Question: I'm trying to display data from my realtime database using firebase
My JSON structure

(Yes I know sequential keys are bad practice and I am aware of the problems it can cause, but that's not my issue here)
If I put the path all the way to H# I can get the hName to display.
'''
final testPull = FirebaseDatabase.instance.reference().child("Hotels").child("H1");
'''
When I put the path just one tier higher at Hotels,
'''
final testPull = FirebaseDatabase.instance.reference().child("Hotels");
'''
it can't pull the data and returns the error "type 'List<Object?>' is not a subtype of type 'Map<dynamic,dynamic>'". I obviously did change the code to account for it being a tier higher. So I know its not cause its still expecting the full path.
My goal is to be able to display all the hotel names.
I've done another project long ago with a similar json structure and I was able to get the same result but now it's not working for this new project.
I believe this is the website I had followed when working on the old project. I even went and did the same as they did and same issue as now.
<URL>
Code following my old project.
'''
final testPull = FirebaseDatabase.instance.reference().child("Hotels");
List<Map<dynamic, dynamic>> lists = [];
FutureBuilder(
future: testPull.once(),
builder: (context, AsyncSnapshot<DataSnapshot> snapshot) {
if (snapshot.hasData) {
lists.clear();
Map<dynamic, dynamic> values = snapshot.data.value;
values.forEach((key, values) {
lists.add(values);
});
return new Container(
margin: EdgeInsets.only(left: 0.0, right: 0.0, bottom: 0.0),
height: MediaQuery.of(context).size.height - 153,
child: ListView (children: new List.generate( lists.length, (int index){
return Card(
child: InkWell(
splashColor: Colors.purple.withAlpha(30),
child: Container(
height: 40,
width: double.infinity,
child: Padding(
padding: EdgeInsets.all(10.0),
child: Column(
crossAxisAlignment: CrossAxisAlignment.start,
children: <Widget>[
Text(lists[index]["hName"]),
],
),
),
),
),
);
}))
);
}
return CircularProgressIndicator();
}),
Card(
//height: 100,
child: InkWell(
splashColor: Colors.purple.withAlpha(30),
child: Container(
height: 40,
width: double.infinity,
child: Padding(
padding: EdgeInsets.all(5.0),
child: ElevatedButton(
onPressed: () {
Navigator.pop(context);
},
child: Text('Go back'),
),
),
),
),
),
'''
Thank you to Tarik Huber for the correct fix
Necessary changes:
'''
List<Map<dynamic,dynamic>> values = snapshot.data.value;
'''
to
'''
List<dynamic> values = snapshot.data.value;
'''
as well as
'''
values.forEach((key, values) {
lists.add(values);
});
'''
to
'''
values.forEach((key) {
lists.add(key);
});
'''
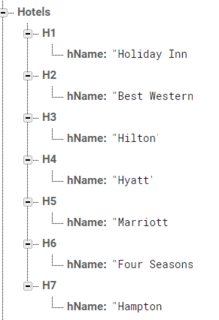
Answer: The reason for that is that 'Hotels' is already a list and not an json object that you can vonvert to a 'Map'. For your code to work just change the type to a 'List':
'''
List<dynamic> values = snapshot.data.value;
'''
The 'forEach' should also work after that.